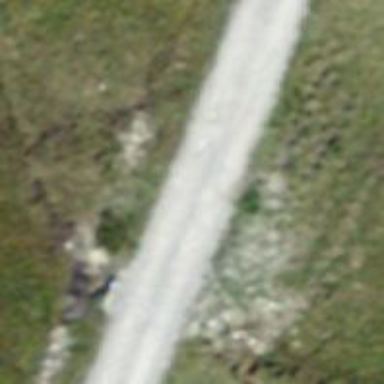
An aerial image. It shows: Gravel track with grade2 quality.